Question:
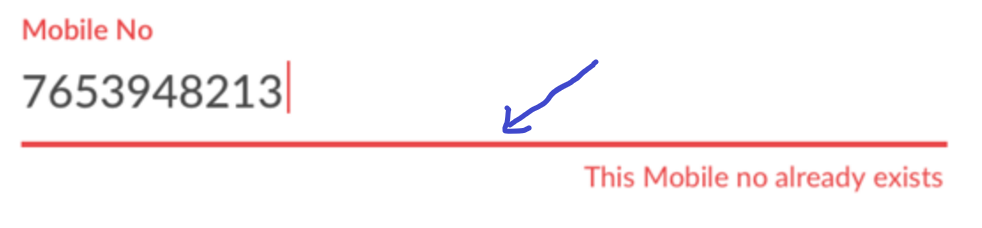
Answer: Just use the 'app:boxStrokeErrorColor' attribute:
'''
<com.google.android.material.textfield.TextInputLayout
app:boxStrokeErrorColor="@color/primaryLightColor"
...>
'''
<URL>
It requires Material Components lirabry version '1.2.0'.